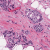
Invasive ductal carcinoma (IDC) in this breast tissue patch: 1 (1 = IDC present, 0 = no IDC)